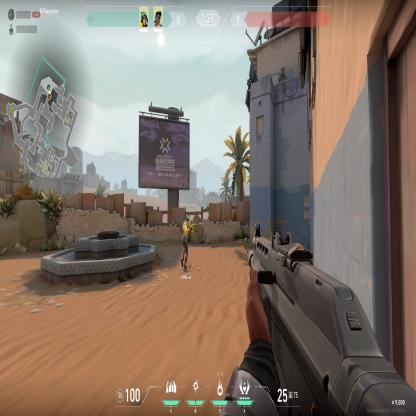
Label: teammate